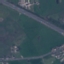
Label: Highway